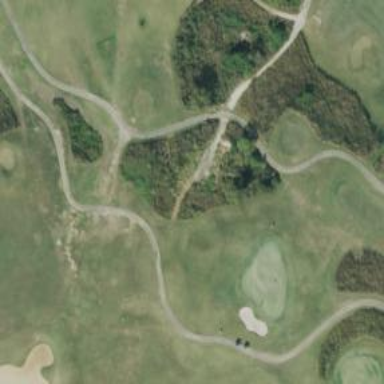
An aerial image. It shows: Path for both roads and golfers.